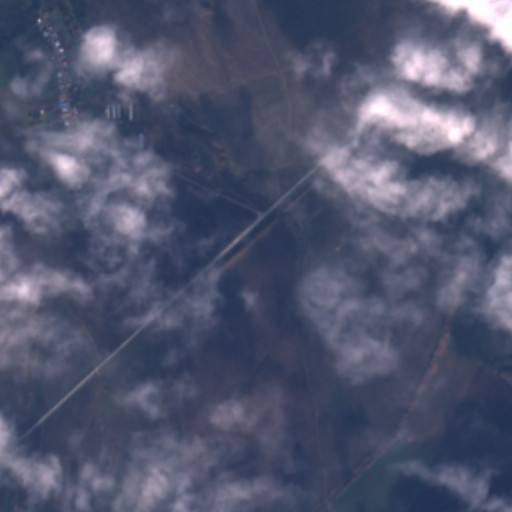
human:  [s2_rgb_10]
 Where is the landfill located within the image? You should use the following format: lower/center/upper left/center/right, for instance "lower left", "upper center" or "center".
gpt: The landfill is located in the upper right of the image.
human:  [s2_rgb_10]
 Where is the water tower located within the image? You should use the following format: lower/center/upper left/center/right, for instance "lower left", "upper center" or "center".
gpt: The water tower is located in the upper left of the image.
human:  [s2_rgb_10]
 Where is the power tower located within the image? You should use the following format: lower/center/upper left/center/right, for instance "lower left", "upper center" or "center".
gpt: There is no power tower in the image.